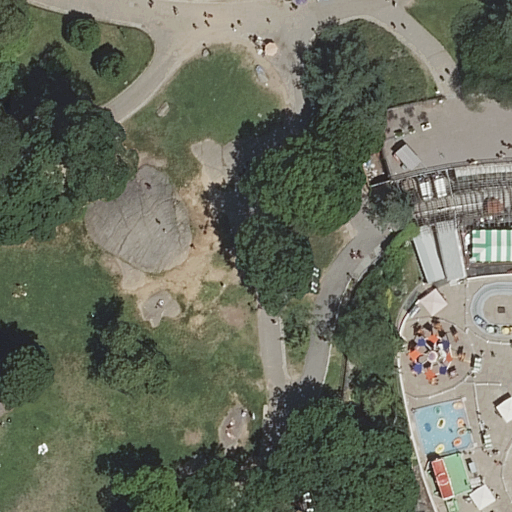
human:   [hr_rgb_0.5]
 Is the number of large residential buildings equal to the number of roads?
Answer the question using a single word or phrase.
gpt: no

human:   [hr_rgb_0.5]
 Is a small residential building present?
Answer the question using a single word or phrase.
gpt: no

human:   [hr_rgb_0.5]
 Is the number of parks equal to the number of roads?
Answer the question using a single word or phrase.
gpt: no

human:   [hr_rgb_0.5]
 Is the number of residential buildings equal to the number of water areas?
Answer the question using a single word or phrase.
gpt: no

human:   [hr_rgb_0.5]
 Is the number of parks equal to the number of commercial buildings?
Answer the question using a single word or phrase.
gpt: no

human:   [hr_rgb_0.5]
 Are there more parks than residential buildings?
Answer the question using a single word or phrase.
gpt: no

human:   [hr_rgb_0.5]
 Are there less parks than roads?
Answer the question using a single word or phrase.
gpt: yes

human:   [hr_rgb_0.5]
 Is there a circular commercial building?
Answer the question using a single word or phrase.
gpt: no

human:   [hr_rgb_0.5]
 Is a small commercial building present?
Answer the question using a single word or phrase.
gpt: no

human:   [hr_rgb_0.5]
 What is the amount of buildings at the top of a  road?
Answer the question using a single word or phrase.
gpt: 1

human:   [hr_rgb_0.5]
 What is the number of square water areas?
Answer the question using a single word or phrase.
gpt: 0

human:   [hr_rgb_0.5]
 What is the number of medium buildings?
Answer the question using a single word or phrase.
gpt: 0

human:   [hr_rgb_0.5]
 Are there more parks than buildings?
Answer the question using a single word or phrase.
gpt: no

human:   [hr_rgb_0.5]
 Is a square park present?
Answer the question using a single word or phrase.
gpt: no

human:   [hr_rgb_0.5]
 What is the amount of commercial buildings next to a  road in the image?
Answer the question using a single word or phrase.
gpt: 0

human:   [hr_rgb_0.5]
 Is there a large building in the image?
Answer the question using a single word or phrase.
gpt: yes

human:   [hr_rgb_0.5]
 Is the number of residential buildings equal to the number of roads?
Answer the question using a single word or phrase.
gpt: no

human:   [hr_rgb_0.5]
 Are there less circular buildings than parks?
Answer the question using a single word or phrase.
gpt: yes

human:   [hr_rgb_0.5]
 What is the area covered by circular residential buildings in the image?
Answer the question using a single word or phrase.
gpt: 0m2

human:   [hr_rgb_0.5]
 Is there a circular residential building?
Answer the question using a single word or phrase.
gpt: no

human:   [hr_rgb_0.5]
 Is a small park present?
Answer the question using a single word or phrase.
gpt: no

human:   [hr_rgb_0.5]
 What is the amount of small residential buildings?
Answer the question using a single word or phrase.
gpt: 0

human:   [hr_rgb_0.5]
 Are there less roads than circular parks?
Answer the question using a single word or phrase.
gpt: no

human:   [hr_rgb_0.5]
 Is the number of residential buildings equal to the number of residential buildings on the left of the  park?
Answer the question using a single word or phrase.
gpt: no

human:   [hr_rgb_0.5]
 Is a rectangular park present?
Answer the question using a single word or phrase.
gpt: yes

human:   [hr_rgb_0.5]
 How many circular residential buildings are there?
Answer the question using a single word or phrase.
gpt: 0

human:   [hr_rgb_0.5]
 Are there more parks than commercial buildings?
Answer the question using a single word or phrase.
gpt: yes

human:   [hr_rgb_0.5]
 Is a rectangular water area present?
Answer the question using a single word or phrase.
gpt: no

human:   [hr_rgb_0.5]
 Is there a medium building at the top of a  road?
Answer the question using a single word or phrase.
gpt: no

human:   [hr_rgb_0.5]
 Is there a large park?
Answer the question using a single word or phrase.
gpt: yes

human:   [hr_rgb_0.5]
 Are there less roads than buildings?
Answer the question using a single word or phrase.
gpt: no

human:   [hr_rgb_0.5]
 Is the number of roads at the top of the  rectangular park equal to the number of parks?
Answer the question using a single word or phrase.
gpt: no

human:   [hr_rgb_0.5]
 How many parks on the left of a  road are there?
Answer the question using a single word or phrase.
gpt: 1

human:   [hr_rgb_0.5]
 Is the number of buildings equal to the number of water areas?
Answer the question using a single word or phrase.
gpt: no

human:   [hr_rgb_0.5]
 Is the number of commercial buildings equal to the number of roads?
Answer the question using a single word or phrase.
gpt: no

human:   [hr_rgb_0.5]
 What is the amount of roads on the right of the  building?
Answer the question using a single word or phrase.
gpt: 0